Field crop: tomato
Growth stage: 1
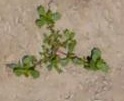
Species: portulaca